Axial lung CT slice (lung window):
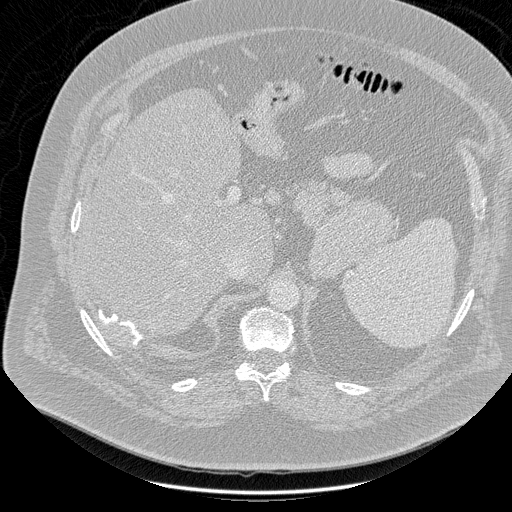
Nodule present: no